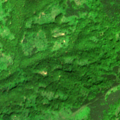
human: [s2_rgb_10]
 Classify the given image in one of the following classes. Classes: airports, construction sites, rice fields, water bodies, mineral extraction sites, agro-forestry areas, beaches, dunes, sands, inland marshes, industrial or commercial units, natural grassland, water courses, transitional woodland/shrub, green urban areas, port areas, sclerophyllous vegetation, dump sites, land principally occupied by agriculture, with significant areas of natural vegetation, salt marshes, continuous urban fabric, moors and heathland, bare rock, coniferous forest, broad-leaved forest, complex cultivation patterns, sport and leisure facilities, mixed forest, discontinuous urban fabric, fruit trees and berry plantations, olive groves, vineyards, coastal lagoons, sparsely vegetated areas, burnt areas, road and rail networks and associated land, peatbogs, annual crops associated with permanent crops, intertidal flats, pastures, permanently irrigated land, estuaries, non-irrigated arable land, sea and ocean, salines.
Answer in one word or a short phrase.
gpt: broad-leaved forest, transitional woodland/shrub